Question: I am new to web development and am using 'Angular' with 'Bootstrap' to develop a practice project. I want to have a header component and in my 'app.component' I am calling the header component. Now In the 'app.component', I want to have a background image which covers around 50% of the screen including the header. I have tried implementing this, but somehow it is appearing to be wrong. There are couple of issues I am facing.
1) When I scroll down, it looks odd and appears as if the bottom portion of page goes on top of the image.
2) The image is not getting shown in full. Here is my image, if you look in my implementation, the entire image is not getting displayed.

Here is the 'Stack blitz' link to <URL>.
Please view the demo in full screen: <URL>
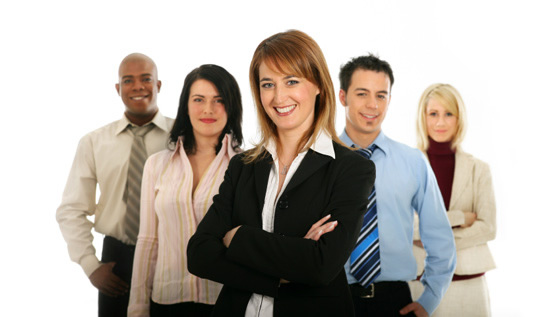
Answer: If I understand you correctly, the problem with the css () in 2 rules:
'''
background-attachment: fixed;
'''
> determines whether that image's position is fixed within the viewport, or scrolls along with its containing block.
<URL>
So I removed it.
Also:
'''
background-size: 100% 100%;
'''
Which stretch the image to full width / height. In your case, I guess you want that it will take only the full width so the way to do this is:
'''
background-size: 100% auto;
'''
The result is:
<URL>
Let me know if it that you are looking for.